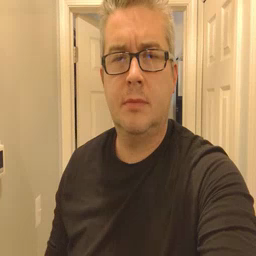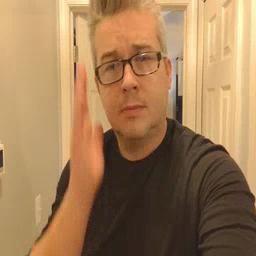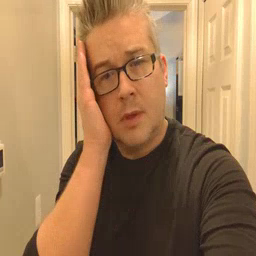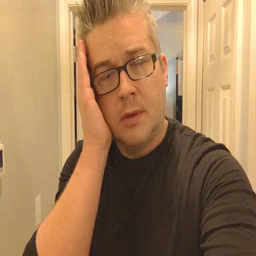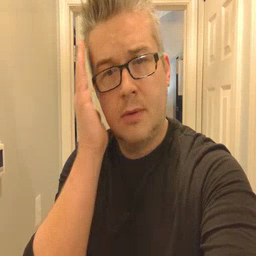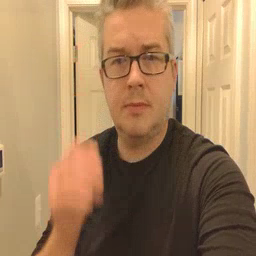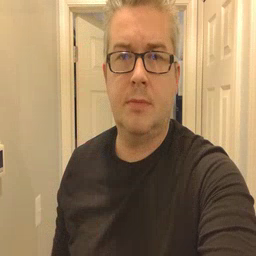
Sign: bed